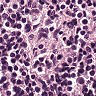
Metastatic tissue present: no